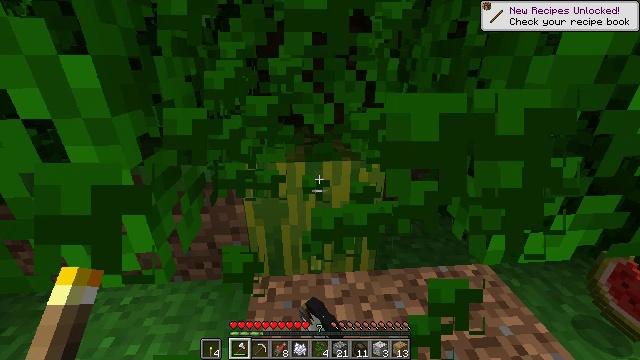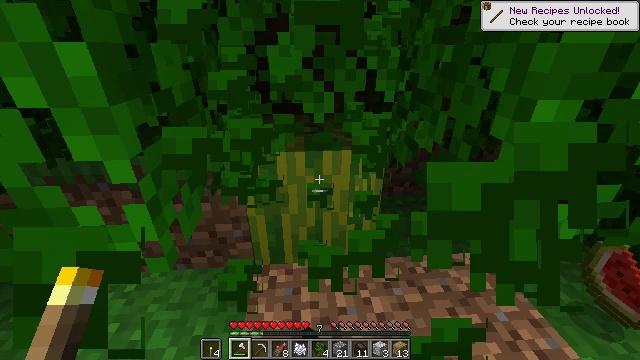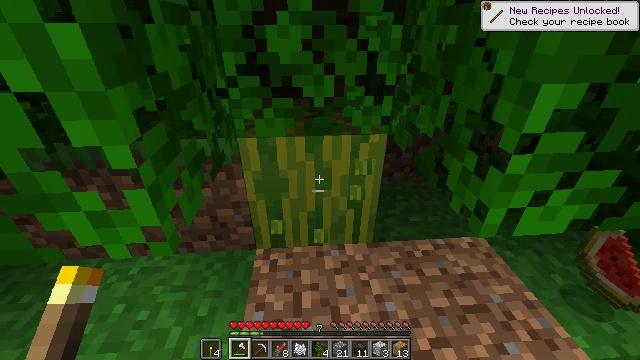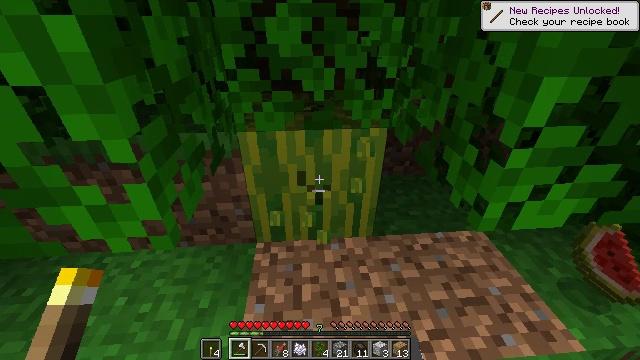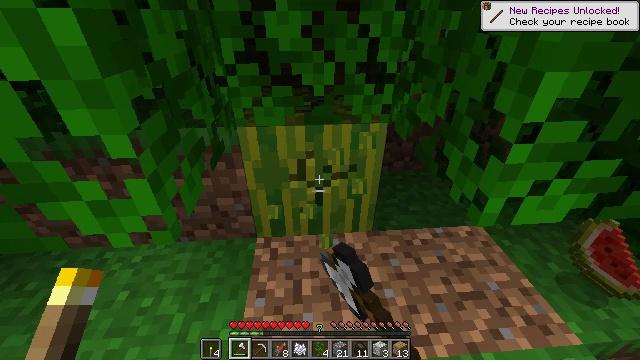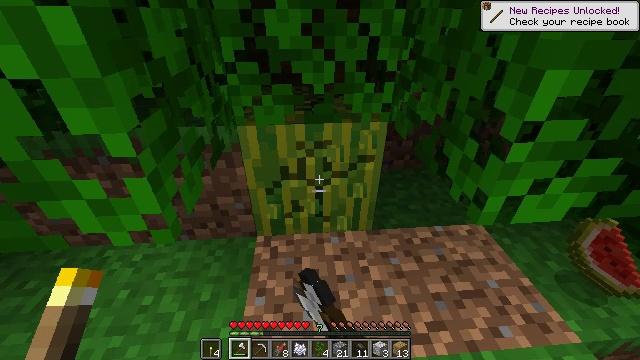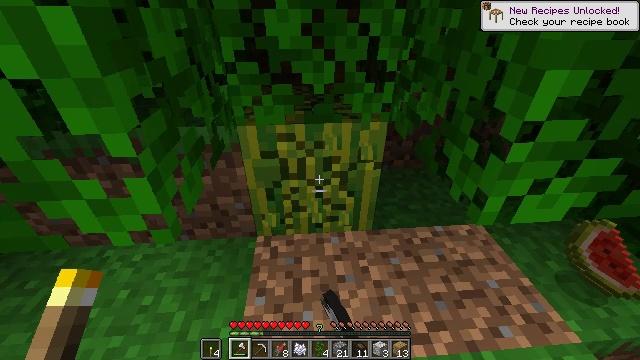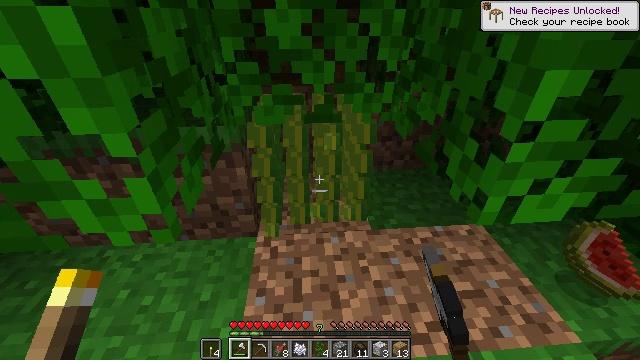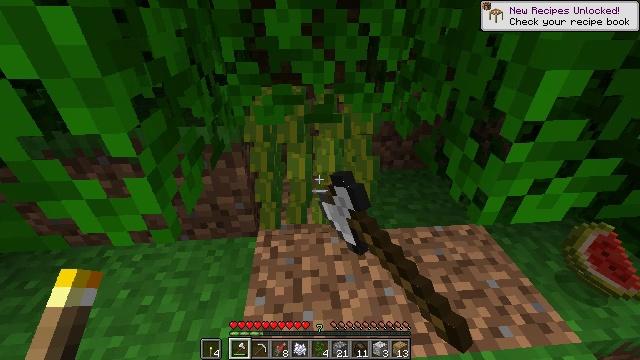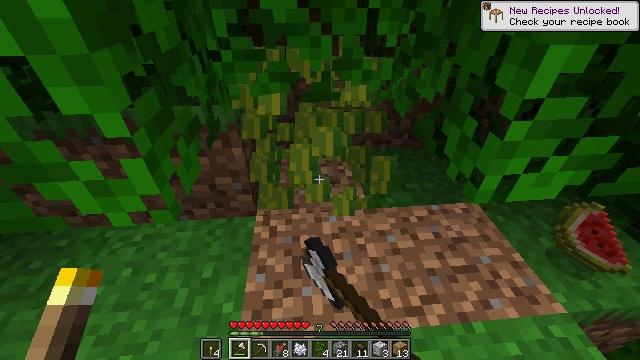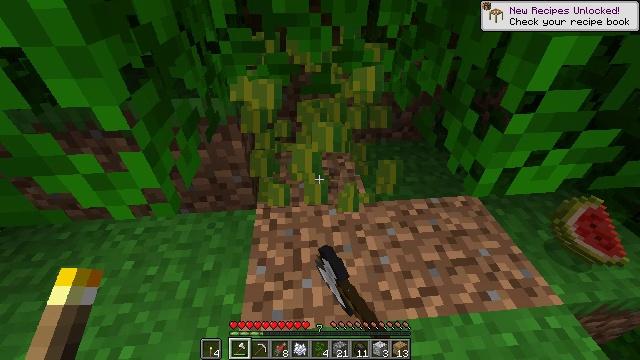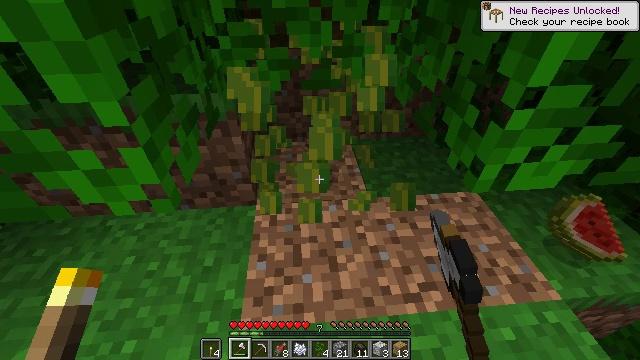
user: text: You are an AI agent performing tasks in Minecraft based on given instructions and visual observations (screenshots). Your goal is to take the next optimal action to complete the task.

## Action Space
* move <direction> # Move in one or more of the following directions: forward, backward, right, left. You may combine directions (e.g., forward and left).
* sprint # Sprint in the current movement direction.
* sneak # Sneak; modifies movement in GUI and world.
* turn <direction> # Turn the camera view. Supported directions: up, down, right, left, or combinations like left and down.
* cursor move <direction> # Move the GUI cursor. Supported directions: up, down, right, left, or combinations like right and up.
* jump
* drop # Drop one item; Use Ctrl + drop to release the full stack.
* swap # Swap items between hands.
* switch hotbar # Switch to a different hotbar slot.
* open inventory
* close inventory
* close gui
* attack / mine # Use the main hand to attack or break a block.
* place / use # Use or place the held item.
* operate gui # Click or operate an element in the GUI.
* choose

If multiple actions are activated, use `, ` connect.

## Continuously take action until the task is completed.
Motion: motion action
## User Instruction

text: Attack the melon to collect it.
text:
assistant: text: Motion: turn down, attack / mine
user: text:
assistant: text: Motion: turn down, attack / mine
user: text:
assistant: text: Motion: turn down, attack / mine
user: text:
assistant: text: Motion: turn down, attack / mine
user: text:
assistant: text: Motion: attack / mine
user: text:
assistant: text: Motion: attack / mine
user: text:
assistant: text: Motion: attack / mine
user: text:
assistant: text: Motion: attack / mine
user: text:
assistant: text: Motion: turn down, attack / mine
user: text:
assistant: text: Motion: turn down, attack / mine
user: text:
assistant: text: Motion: attack / mine
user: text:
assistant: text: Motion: attack / mine